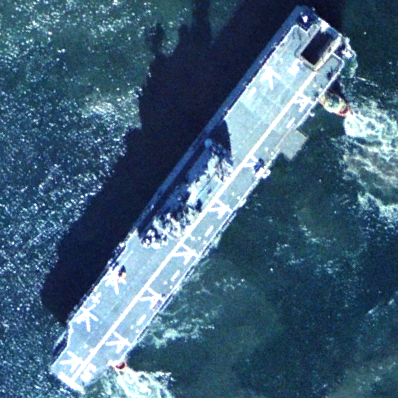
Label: assault